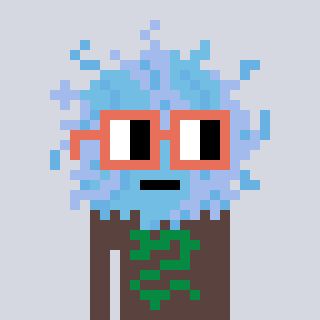
a pixel art character with square orange glasses, a lint-shaped head and a darkbrown-colored body on a cool background